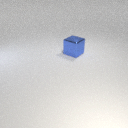
large blue metal cube